Aerial crown-view tile of a tropical tree (Barro Colorado Island, Panama), acquired 20250915:
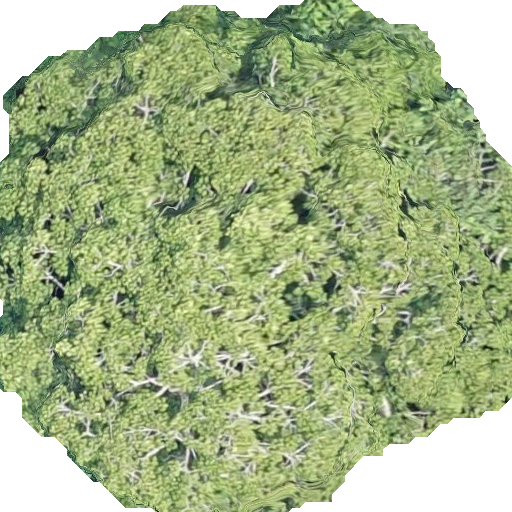
Species: Sterculia apetala
GBIF accepted scientific name: Sterculia apetala
Crown area: 325.549 m²